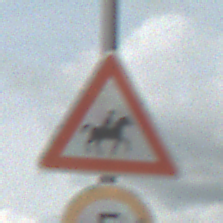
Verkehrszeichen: ReiterLinks
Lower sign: Geschwindigkeit5
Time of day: Midday
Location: Outdoor (Suburban)
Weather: PartlyCloudy
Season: Summer
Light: Natural